Question: I am creating an android app the UI of my application is below given.
On clicking of submit button, I need the selected check box, value and id textview
example size is not checked, cc(radio button) is checked.
records are populated dynamically in list view, but I am not able to make it work.

'''
public class MainActivity extends Activity implements OnItemClickListener {
ListView listview;
ArrayList<HashMap<String, String>> list_kategori ;
ProgressDialog pd;
ArrayAdapter<Model_checkbox> adapter;
List<String> idprdoptins = new ArrayList<String>();
List<Model_checkbox> nameprdoptn = new ArrayList<Model_checkbox>();
List<Model_checkbox> list = new ArrayList<Model_checkbox>();
Button btn_checkbox;
/** Called when the activity is first created. */
@Override
public void onCreate(Bundle savedInstanceState) {
super.onCreate(savedInstanceState);
setContentView(R.layout.checkboxproduct_option);
listview = (ListView)findViewById(R.id.list);
btn_checkbox = (Button)findViewById(R.id.btn_productoption);
// TODO Auto-generated method stub
String id =CheckLogin();
if (id!=""){
loadproductoption(id);
}
btn_checkbox.setOnClickListener(new View.OnClickListener() {
public void onClick(View view) {
for (Model_checkbox m : list) {
Log.i("Stack1", m.toString());
}
Log.d("Stack1",String.valueOf(Model_checkbox.class));
Toast.makeText(getApplicationContext(), "ada",Toast.LENGTH_LONG).show();
}
});
}
public void loadproductoption(String id) {
listproduct task= new listproduct();
task.execute(id);
}
private class listproduct extends AsyncTask<String, Void, String>{
protected void onPreExecute(){
pd = new ProgressDialog(Checkbox_ProducoptionActivity.this);
pd.setMessage("Please wait..");
pd.setCancelable(false);
pd.show();
}
@Override
protected String doInBackground(String... params) {
// TODO Auto-generated method stub
JSONObject jsonResult = HttpClientCustom.getRequest(Konfigurasi.strUrl+"api-v1/proop?id_user="+ params[0]);
return jsonResult.toString();
}
protected void onPostExecute(String result){
JSONObject jsonResponse=null;
JSONArray jObject=null;
list_kategori = new ArrayList<HashMap<String, String>>();
try {
jsonResponse = new JSONObject(new String(result));
if(jsonResponse.getString("status").equals("SUCCESS")) {
if (!jsonResponse.getString("total").equals("0")){
jObject = jsonResponse.getJSONArray("resultset");
for (int i = 0; i < jObject.length(); i++) {
HashMap<String, String> map = new HashMap<String, String>();
map.put("idprd", jObject.getJSONObject(i).getString("id"));
map.put("id_user", jObject.getJSONObject(i).getString("id_user"));
map.put("namepd", jObject.getJSONObject(i).getString("name"));
setListnama(jObject.getJSONObject(i).getString("name"));
list_kategori.add(map);
}
adapter = new Adapter_Checkboxproductoption(Checkbox_ProducoptionActivity.this, getModel());
listview.setAdapter(adapter);
}
pd.dismiss();
} else if (jsonResponse.getString("status").equals("FAILED")) {
pd.dismiss();
}
} catch (JSONException e) {
// TODO Auto-generated catch block
e.printStackTrace();
}
pd.dismiss();
}
private List<Model_checkbox> getModel() {
return nameprdoptn;
}
public void setListnama(String name) {
nameprdoptn.add(new Model_checkbox(name));
}
}
'''
'''
// public class My modele {
public class Model_checkbox {
private String name;
private boolean selected;
//private boolean isCcOrIsTo;
public Model_checkbox(String name) {
this.name = name;
}
public String getName() {
return name;
}
public boolean isSelected() {
return selected;
}
public void setSelected(boolean selected) {
this.selected = selected;
}
@Override
public String toString() {
String selectedString = selected ? "selected" : "not selected";
// String value = isCcOrIsTo ? "CC" : "To";
return name+" -> "+selectedString+ " with value ";
}
}
'''
'''
// public class MyAdapter extends ArrayAdapter {
class ViewHolder {
protected TextView text;
protected CheckBox checkbox;
}
public class Adapter_Checkboxproductoption extends ArrayAdapter<Model_checkbox> {
private final List<Model_checkbox> list;
private final Activity context;
boolean checkAll_flag = false;
boolean checkItem_flag = false;
public Adapter_Checkboxproductoption(Activity context, List<Model_checkbox> list) {
super(context, R.layout.list_checkbox, list);
this.context = context;
this.list = list;
}
@Override
public View getView(int position, View convertView, ViewGroup parent) {
ViewHolder viewHolder = null;
if (convertView == null) {
LayoutInflater inflator = context.getLayoutInflater();
convertView = inflator.inflate(R.layout.list_checkbox, null);
viewHolder = new ViewHolder();
viewHolder.text = (TextView) convertView.findViewById(R.id.rowTextView);
viewHolder.checkbox = (CheckBox) convertView.findViewById(R.id.CheckBox01);
viewHolder.checkbox.setTag(position);
convertView.setTag(viewHolder);
} else {
viewHolder = (ViewHolder) convertView.getTag();
}
viewHolder.text.setText(list.get(position).getName());
viewHolder.checkbox.setChecked(list.get(position).isSelected());
viewHolder.checkbox.setOnClickListener(new OnClickListener() {
public void onClick(View v) {
CheckBox checkbox = (CheckBox) v;
int getPosition = (Integer) checkbox.getTag();
list.get(getPosition).setSelected(checkbox.isChecked());
}
});
return convertView;
}
}
can't work in "Checkbox_ProducoptionActivity.java"
for (Model_checkbox m : list) {
Log.i("Stack1", m.toString());
'''
Can any body help me in getting value and id of selected check box?
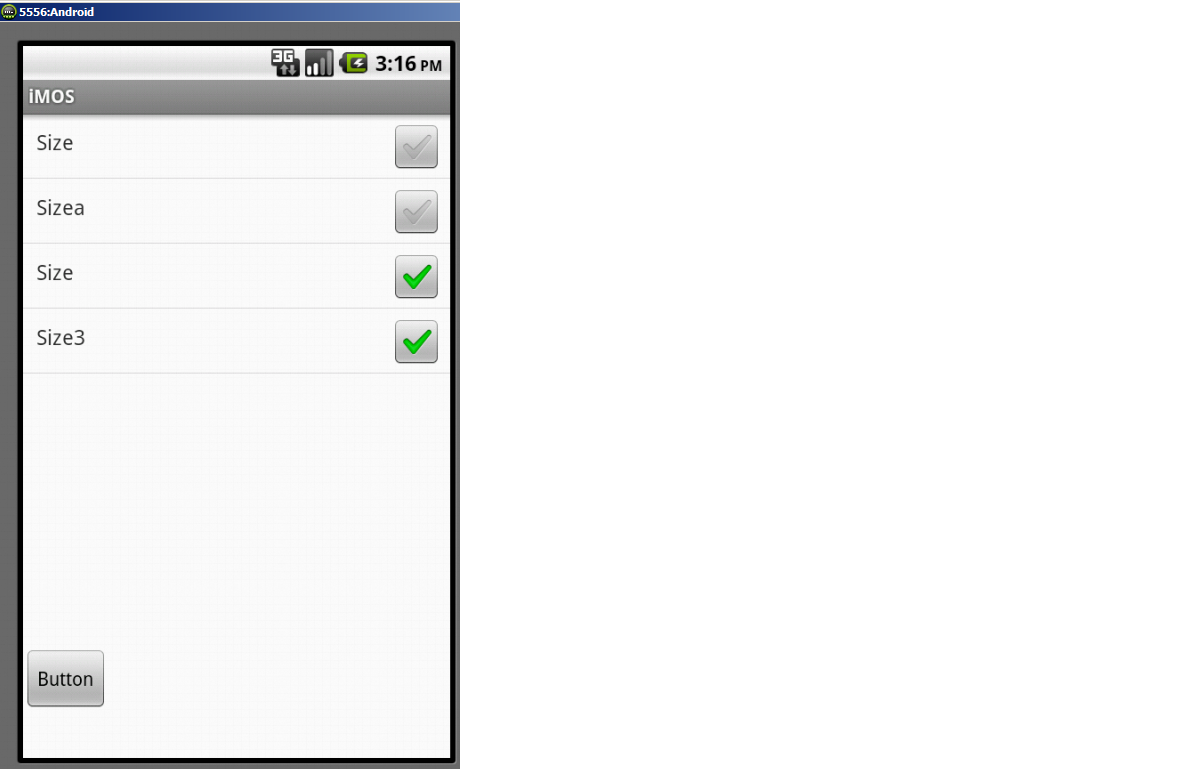
Answer: For my activity
'''
public class Checkbox_ProducoptionActivity<country> extends Activity {
ListView list;
static Context mContext;
Button btnSave;
List<String> val = new ArrayList<String>();
ArrayList<HashMap<String, String>> list_kategori ;
ArrayList<String> stock_list = new ArrayList<String>();
ArrayList<String> stock2_list = new ArrayList<String>();
ProgressDialog pd;
EfficientAdapter adapter;
@Override
public void onCreate(Bundle savedInstanceState) {
super.onCreate(savedInstanceState);
setContentView(R.layout.checkboxproduct_option);
list = (ListView) findViewById(R.id.ListView01);
btnSave = (Button)findViewById(R.id.btnSave);
mContext = this;
final String id =CheckLogin();
if (id!=""){
loadproductoption(id);
}
btnSave.setOnClickListener(new View.OnClickListener() {
public void onClick(View v) {
SharedPreferences val_shared = getSharedPreferences("CHECKBOX_SHARED", MODE_WORLD_WRITEABLE);
SharedPreferences.Editor cleareditor=val_shared.edit();
cleareditor.clear();
cleareditor.commit();
for (int i = 0; i <list.getCount() ; i++) {
View vListSortOrder;
vListSortOrder=list.getChildAt(i);
try{
TextView textval= (TextView)vListSortOrder.findViewById(R.id.TextView01);
CheckBox ckc=(CheckBox)vListSortOrder.findViewById(R.id.chkbox1);
EditText edit=(EditText)vListSortOrder.findViewById(R.id.txtbox);
if (ckc.isChecked()){
edit.getText().toString();
String temp1 = textval.getText().toString();
Toast.makeText(getApplicationContext(), "fuck"+textval.getText().toString(), Toast.LENGTH_LONG).show();
val.add(temp1);
}
}catch (Exception e) {
// TODO: handle exception
}
}
SharedPreferences customer_ident = getSharedPreferences("CHECKBOX_SHARED", MODE_WORLD_WRITEABLE);
SharedPreferences.Editor editor=customer_ident.edit();
editor.putString("valuecheck", val.toString());
editor.commit();
// Toast.makeText(getApplicationContext(), "ada "+val, Toast.LENGTH_LONG).show();
Intent prdmenuact = new Intent(getApplicationContext(),CreateManageProductActivity.class);
prdmenuact.putExtra("idaction", "1");
startActivity(prdmenuact);
finish();
}
});
}
public void loadproductoption(String id) {
listproduct task= new listproduct();
task.execute(id);
}
private class listproduct extends AsyncTask<String, Void, String>{
protected void onPreExecute(){
pd = new ProgressDialog(Checkbox_ProducoptionActivity.this);
pd.setMessage("Please wait..");
pd.setCancelable(false);
pd.show();
}
@Override
protected String doInBackground(String... params) {
// TODO Auto-generated method stub
JSONObject jsonResult = HttpClientCustom.getRequest(Konfigurasi.strUrl+"api-v1/proop?id_user="+ params[0]);
return jsonResult.toString();
}
protected void onPostExecute(String result){
JSONObject jsonResponse=null;
JSONArray jObject=null;
list_kategori = new ArrayList<HashMap<String, String>>();
try {
jsonResponse = new JSONObject(new String(result));
if(jsonResponse.getString("status").equals("SUCCESS")) {
if (!jsonResponse.getString("total").equals("0")){
jObject = jsonResponse.getJSONArray("resultset");
for (int i = 0; i < jObject.length(); i++) {
HashMap<String, String> map = new HashMap<String, String>();
map.put("idprd", jObject.getJSONObject(i).getString("id"));
map.put("id_user", jObject.getJSONObject(i).getString("id_user"));
map.put("namepd", jObject.getJSONObject(i).getString("name"));
list_kategori.add(map);
}
adapter = new EfficientAdapter(Checkbox_ProducoptionActivity.this,list_kategori );
list.setAdapter(adapter);
}
pd.dismiss();
} else if (jsonResponse.getString("status").equals("FAILED")) {
pd.dismiss();
}
} catch (JSONException e) {
//TODO Auto-generated catch block
e.printStackTrace();
}
pd.dismiss();
}
}
'''
my adpater
'''
public class EfficientAdapter extends BaseAdapter {
private Activity activity;
private ArrayList<HashMap<String, String>> data;
private LayoutInflater inflater=null;
public ImageLoader imageLoader;
String priceprd ;
public EfficientAdapter (Activity a, ArrayList<HashMap<String, String>> d) {
activity = a;
data=d;
inflater = (LayoutInflater)activity.getSystemService(Context.LAYOUT_INFLATER_SERVICE);
imageLoader=new ImageLoader(activity.getApplicationContext());
}
public EfficientAdapter(Runnable runnable,
ArrayList<HashMap<String, String>> list_kategori) {
// TODO Auto-generated constructor stub
}
public int getCount() {
//Log.d("country",String.valueOf(data.size()));
return data.size();
}
public Object getItem(int position) {
return position;
}
public long getItemId(int position) {
return position;
}
public View getView(int position, View convertView, ViewGroup parent) {
final ViewHolder holder;
if (convertView == null) {
convertView = inflater.inflate(R.layout.list_checkbox, parent,
false);
holder = new ViewHolder();
holder.text = (TextView) convertView.findViewById(R.id.TextView01);
holder.text2 = (TextView) convertView.findViewById(R.id.TextView02);
holder.txt = (EditText) convertView.findViewById(R.id.txtbox);
holder.cbox = (CheckBox) convertView.findViewById(R.id.chkbox1);
convertView.setTag(holder);
} else {
holder = (ViewHolder) convertView.getTag();
}
holder.text.setText( data.get(position).get("idprd"));
holder.text2.setText(data.get(position).get("namepd"));
holder.txt.setText("");
holder.cbox.setChecked(false);
return convertView;
}
public class ViewHolder {
TextView text;
TextView text2;
EditText txt;
CheckBox cbox;
}
}
public String[] convert(List<String[]> list1) {
// TODO Auto-generated method stub
return null;
}
'''
adapter to be replaced
and the model removed
so to check the value of just using ischecked
'''
for (int i = 0; i <list.getCount() ; i++) {
View vListSortOrder;
vListSortOrder=list.getChildAt(i);
try{
TextView textval= (TextView)vListSortOrder.findViewById(R.id.TextView01);
CheckBox ckc=(CheckBox)vListSortOrder.findViewById(R.id.chkbox1);
EditText edit=(EditText)vListSortOrder.findViewById(R.id.txtbox);
if (ckc.isChecked()){
edit.getText().toString();
String temp1 = textval.getText().toString();
Toast.makeText(getApplicationContext(), "fuck"+textval.getText().toString(), Toast.LENGTH_LONG).show();
val.add(temp1);
}
}catch (Exception e) {
// TODO: handle exception
}
}
'''
and successful